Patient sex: F
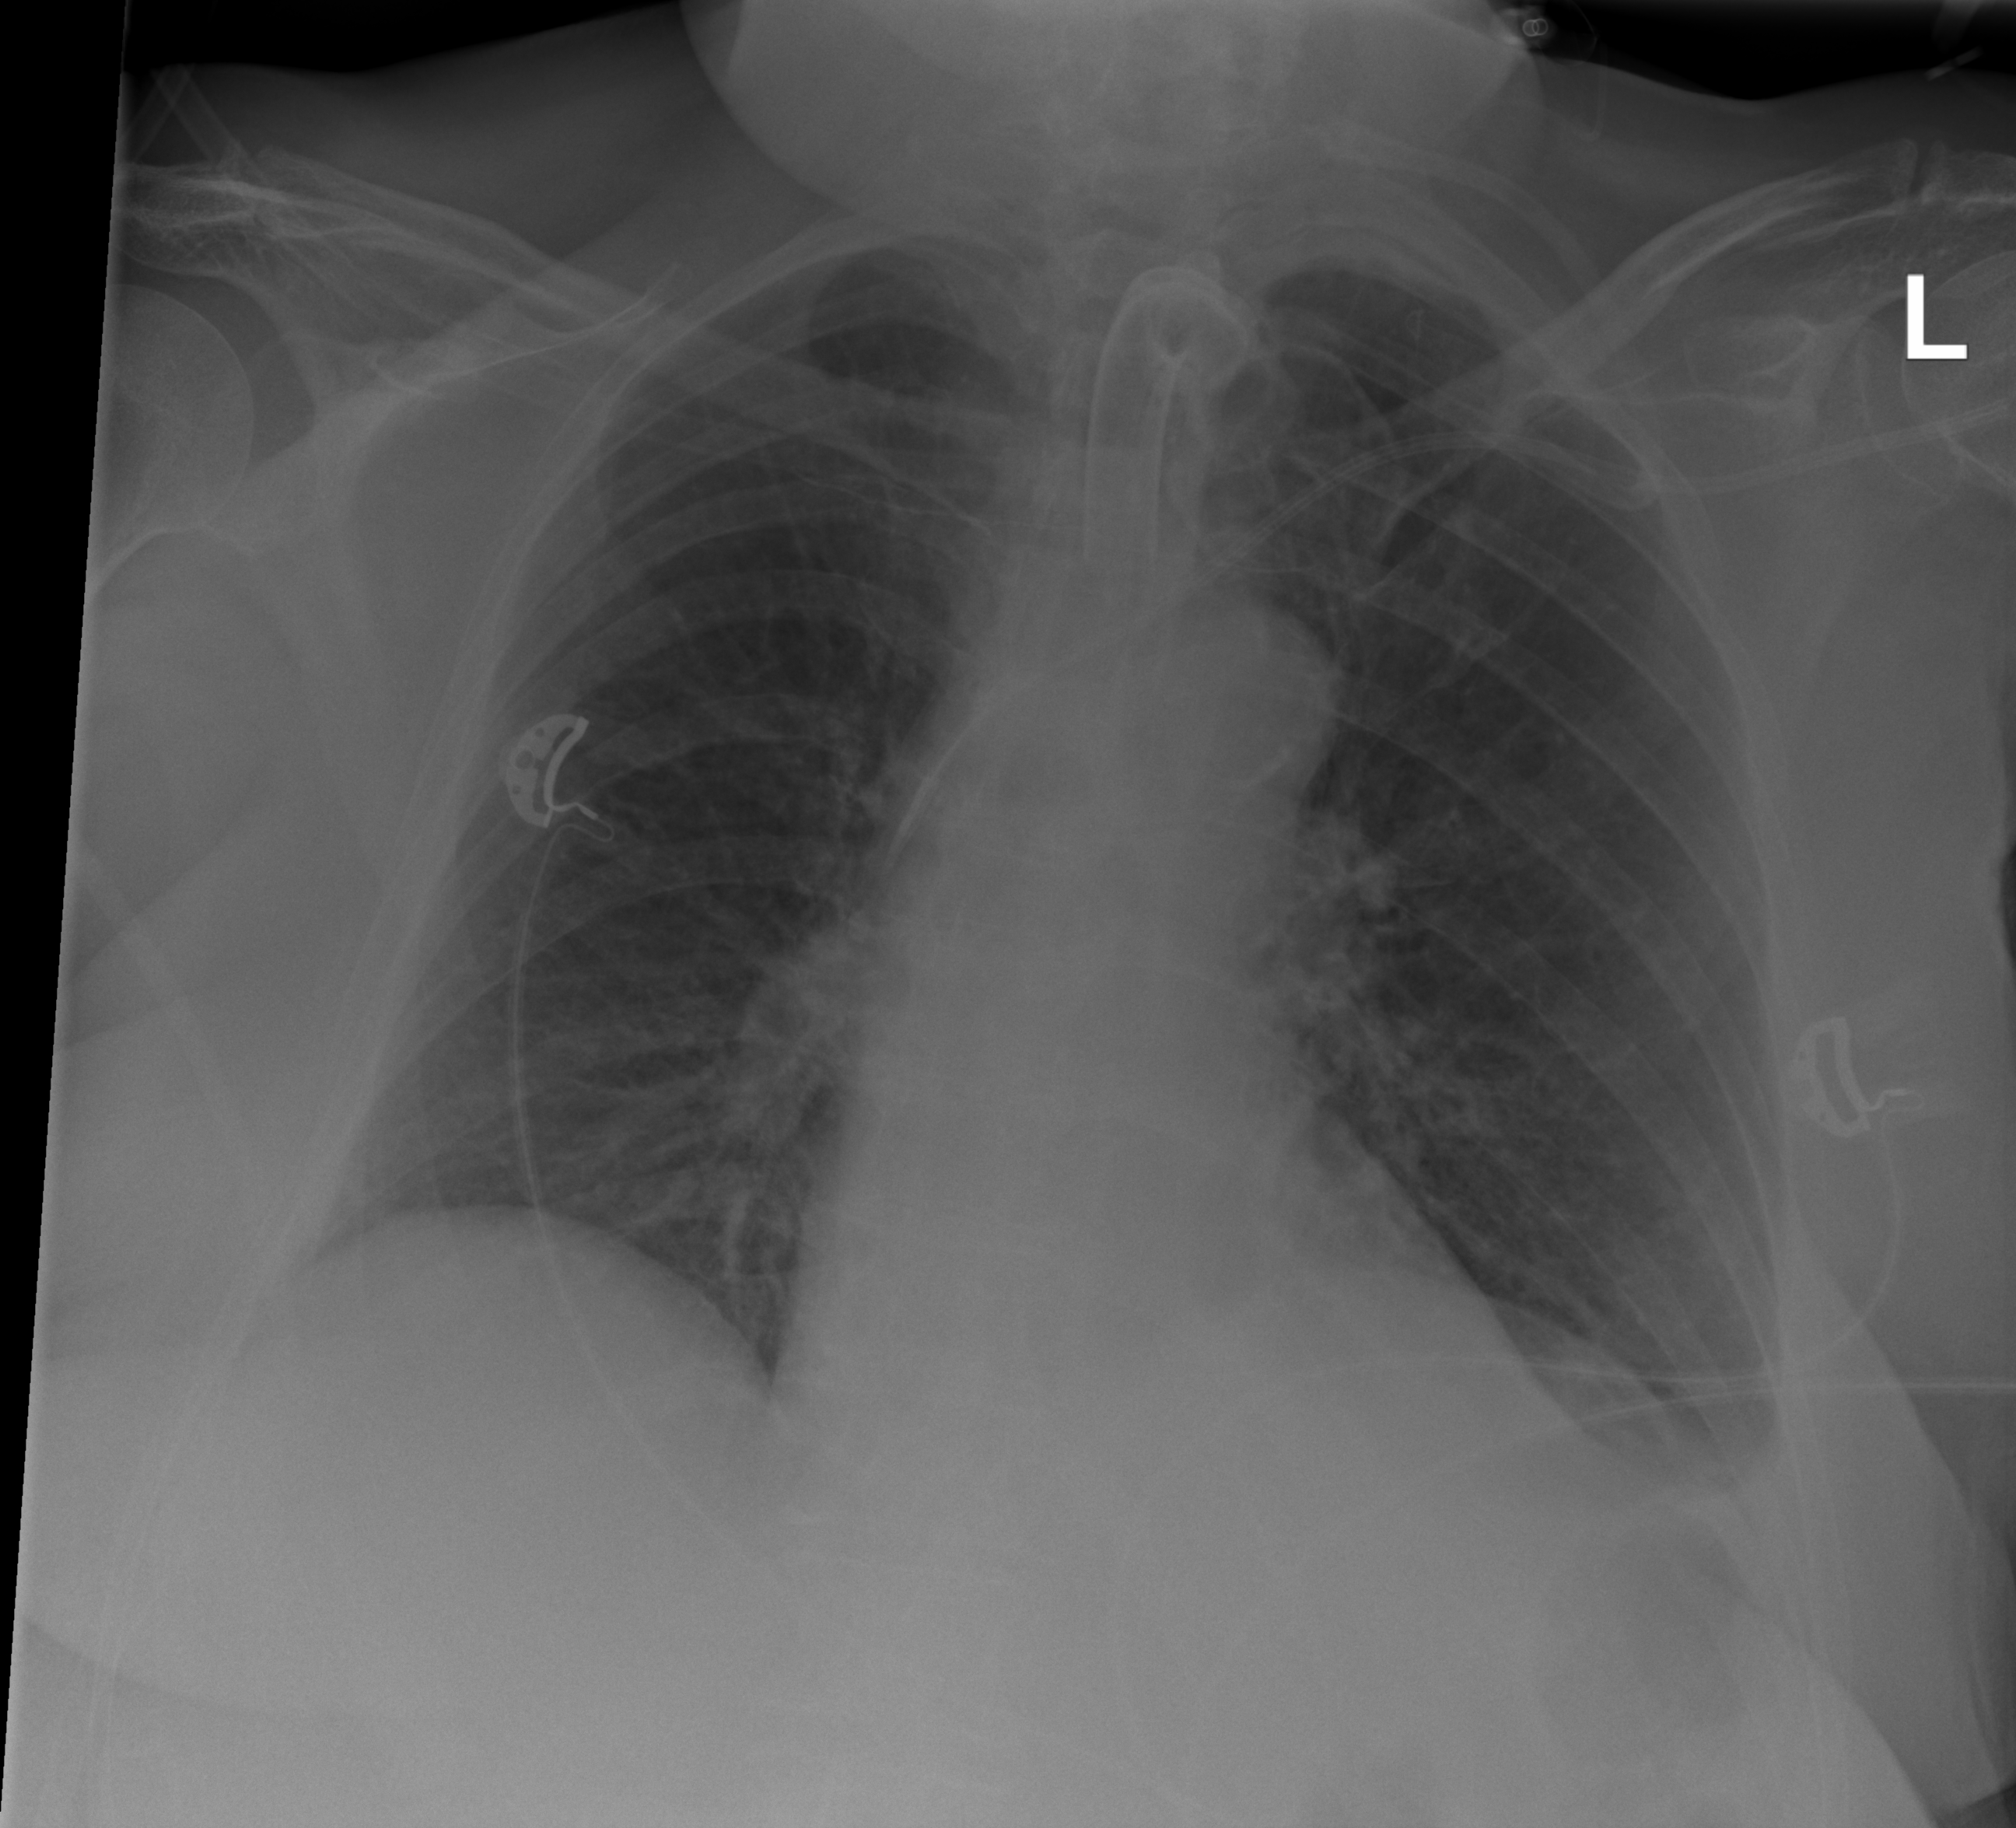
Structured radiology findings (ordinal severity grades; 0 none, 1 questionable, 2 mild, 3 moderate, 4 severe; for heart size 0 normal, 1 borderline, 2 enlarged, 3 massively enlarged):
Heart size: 0
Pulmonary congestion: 2
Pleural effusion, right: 1
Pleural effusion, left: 2
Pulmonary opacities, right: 0
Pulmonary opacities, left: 0
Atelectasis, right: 2
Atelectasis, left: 2